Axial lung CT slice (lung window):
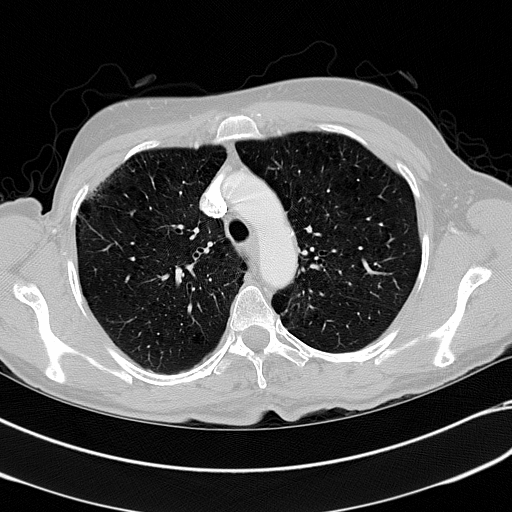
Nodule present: no